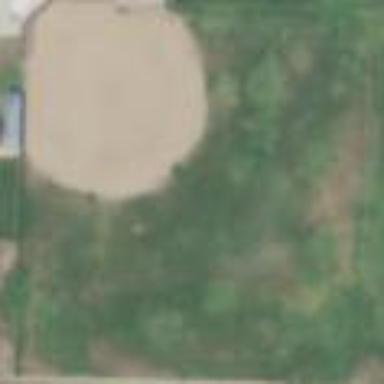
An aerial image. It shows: Baseball pitch for leisure land.